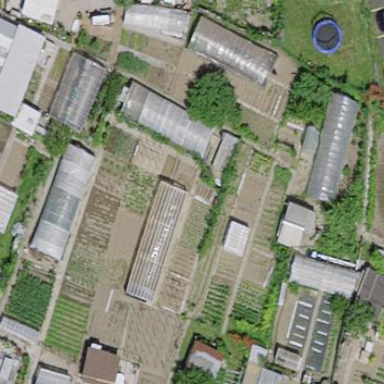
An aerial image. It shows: Allotments area.